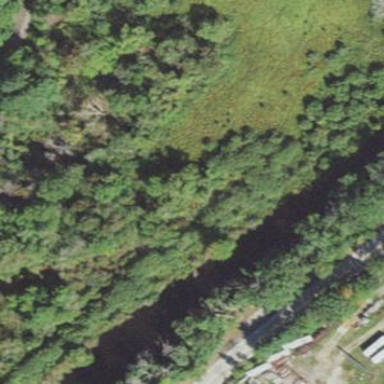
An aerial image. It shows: Nature reserve within woodland area.